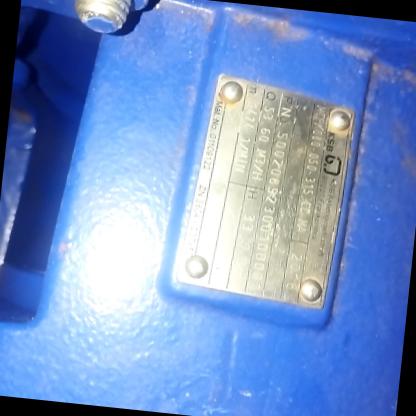
Klasa: tabliczka-znamionowa